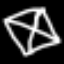
Label: hourglass